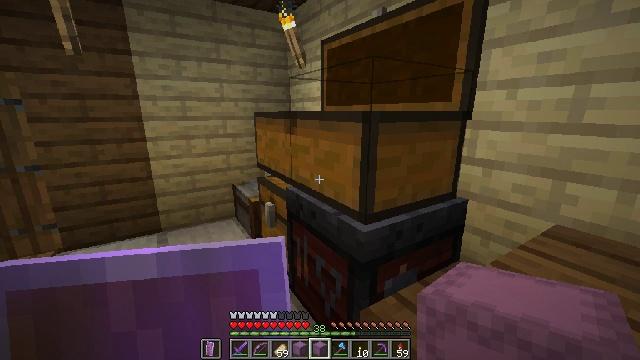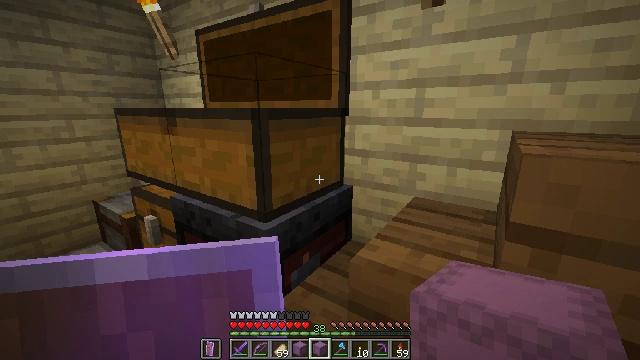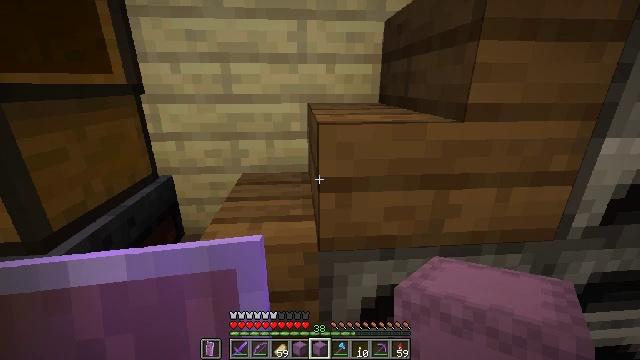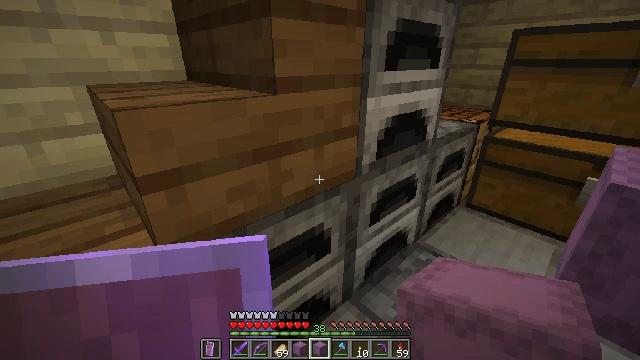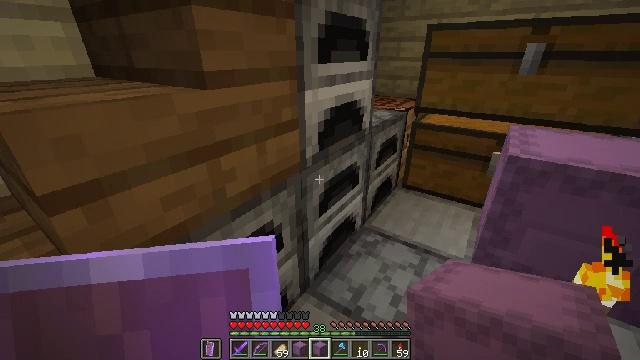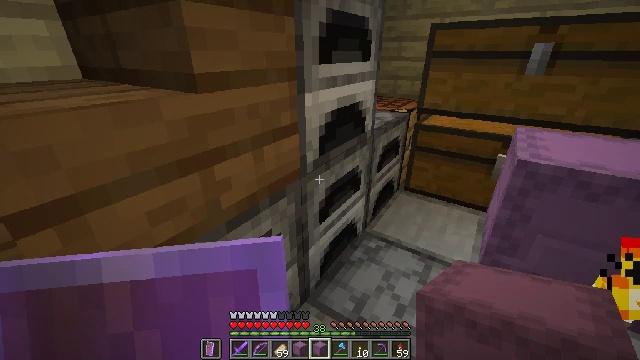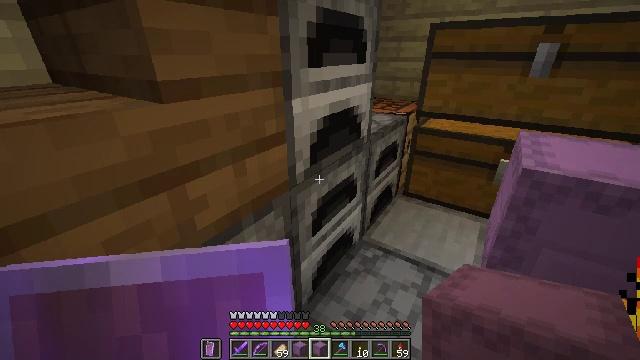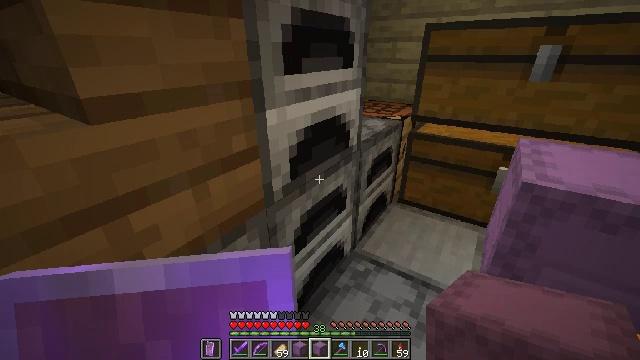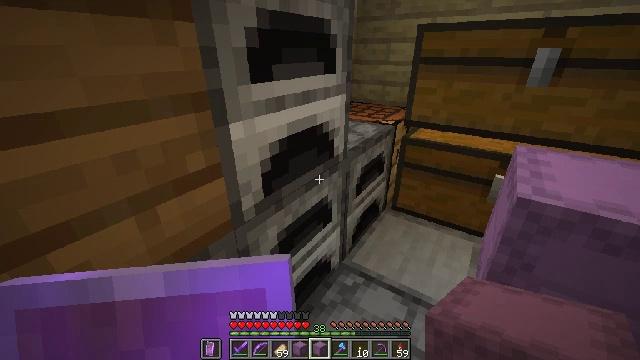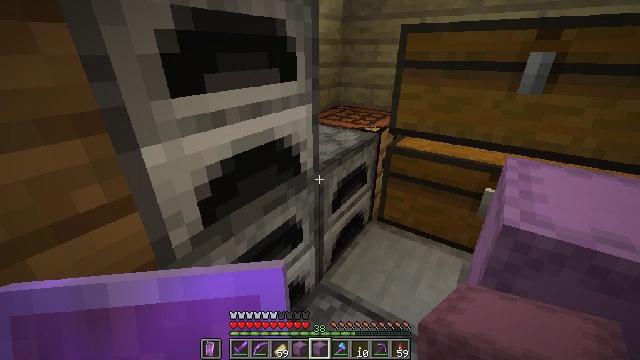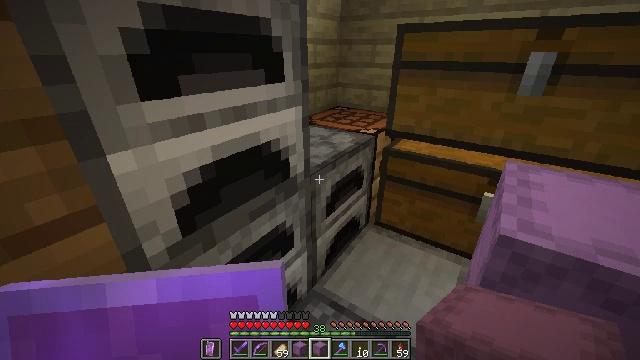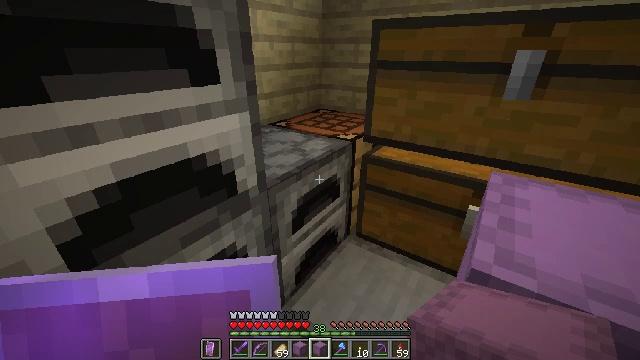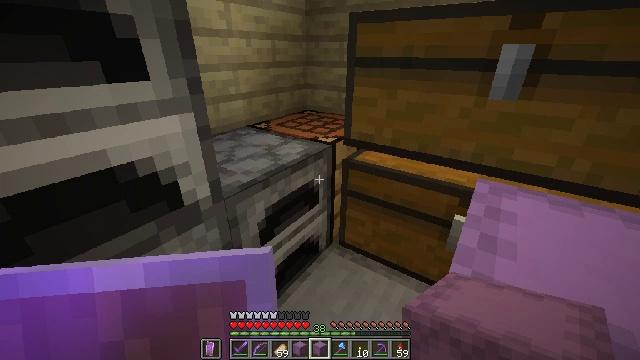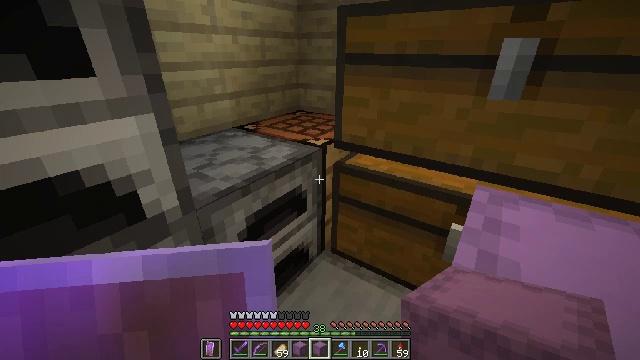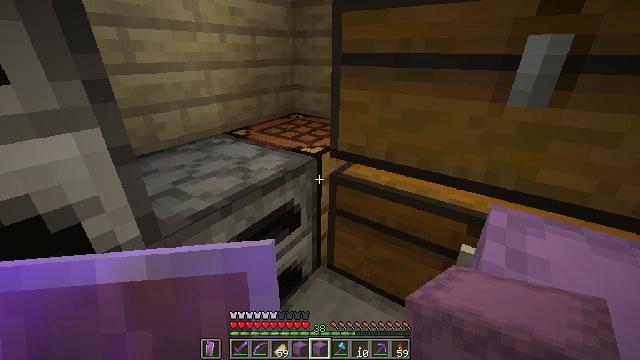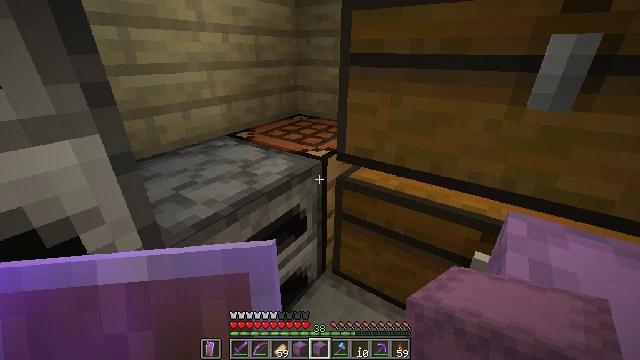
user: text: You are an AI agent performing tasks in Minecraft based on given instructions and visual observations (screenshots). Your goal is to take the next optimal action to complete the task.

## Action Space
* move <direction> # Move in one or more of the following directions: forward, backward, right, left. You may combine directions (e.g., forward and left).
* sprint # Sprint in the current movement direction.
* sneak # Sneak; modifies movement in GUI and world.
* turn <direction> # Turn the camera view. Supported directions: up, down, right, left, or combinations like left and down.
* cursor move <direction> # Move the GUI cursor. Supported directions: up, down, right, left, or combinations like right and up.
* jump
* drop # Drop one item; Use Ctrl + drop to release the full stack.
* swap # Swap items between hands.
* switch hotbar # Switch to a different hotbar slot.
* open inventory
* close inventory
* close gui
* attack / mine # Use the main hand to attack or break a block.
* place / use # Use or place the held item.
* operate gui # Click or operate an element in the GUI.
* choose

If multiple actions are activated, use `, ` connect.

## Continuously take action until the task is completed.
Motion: motion action
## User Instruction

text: craft item lime shulker box
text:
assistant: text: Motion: turn right
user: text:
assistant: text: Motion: turn right and down
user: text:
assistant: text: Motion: turn right and down
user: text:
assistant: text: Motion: turn right and down
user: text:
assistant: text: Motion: move forward
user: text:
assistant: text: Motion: move forward and move right
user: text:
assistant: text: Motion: move forward and move right
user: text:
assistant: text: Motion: move forward and move right
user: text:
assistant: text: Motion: move forward and move right
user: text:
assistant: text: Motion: move forward and move right
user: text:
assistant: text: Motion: move forward and move right
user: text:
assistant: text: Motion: move forward and move right
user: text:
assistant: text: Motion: move forward
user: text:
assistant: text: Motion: move forward
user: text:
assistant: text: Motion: move forward
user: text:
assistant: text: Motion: move forward
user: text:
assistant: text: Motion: move forward, turn left
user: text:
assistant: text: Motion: turn left
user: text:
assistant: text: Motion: turn left
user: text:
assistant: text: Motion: no_op
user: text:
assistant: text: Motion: no_op
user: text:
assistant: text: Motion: turn right and up
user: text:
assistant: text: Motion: turn right and up
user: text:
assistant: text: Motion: no_op
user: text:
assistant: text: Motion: no_op
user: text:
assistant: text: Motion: no_op
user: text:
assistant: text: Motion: use / place
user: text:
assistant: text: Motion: use / place
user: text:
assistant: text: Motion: use / place
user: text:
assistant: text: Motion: no_op